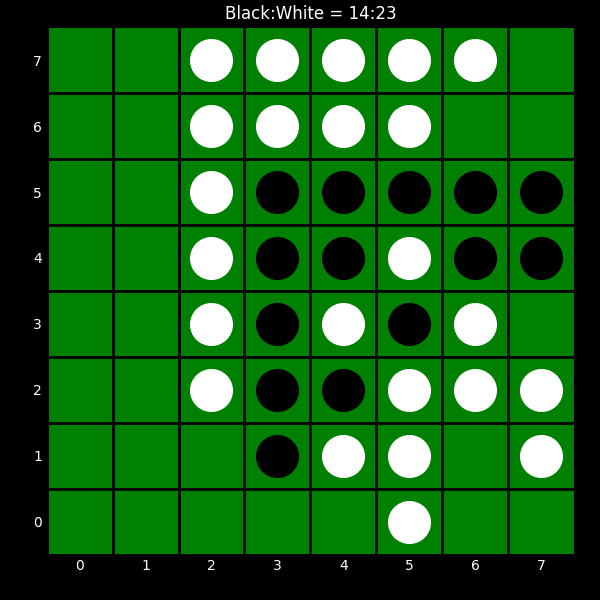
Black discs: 14
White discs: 23